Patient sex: M
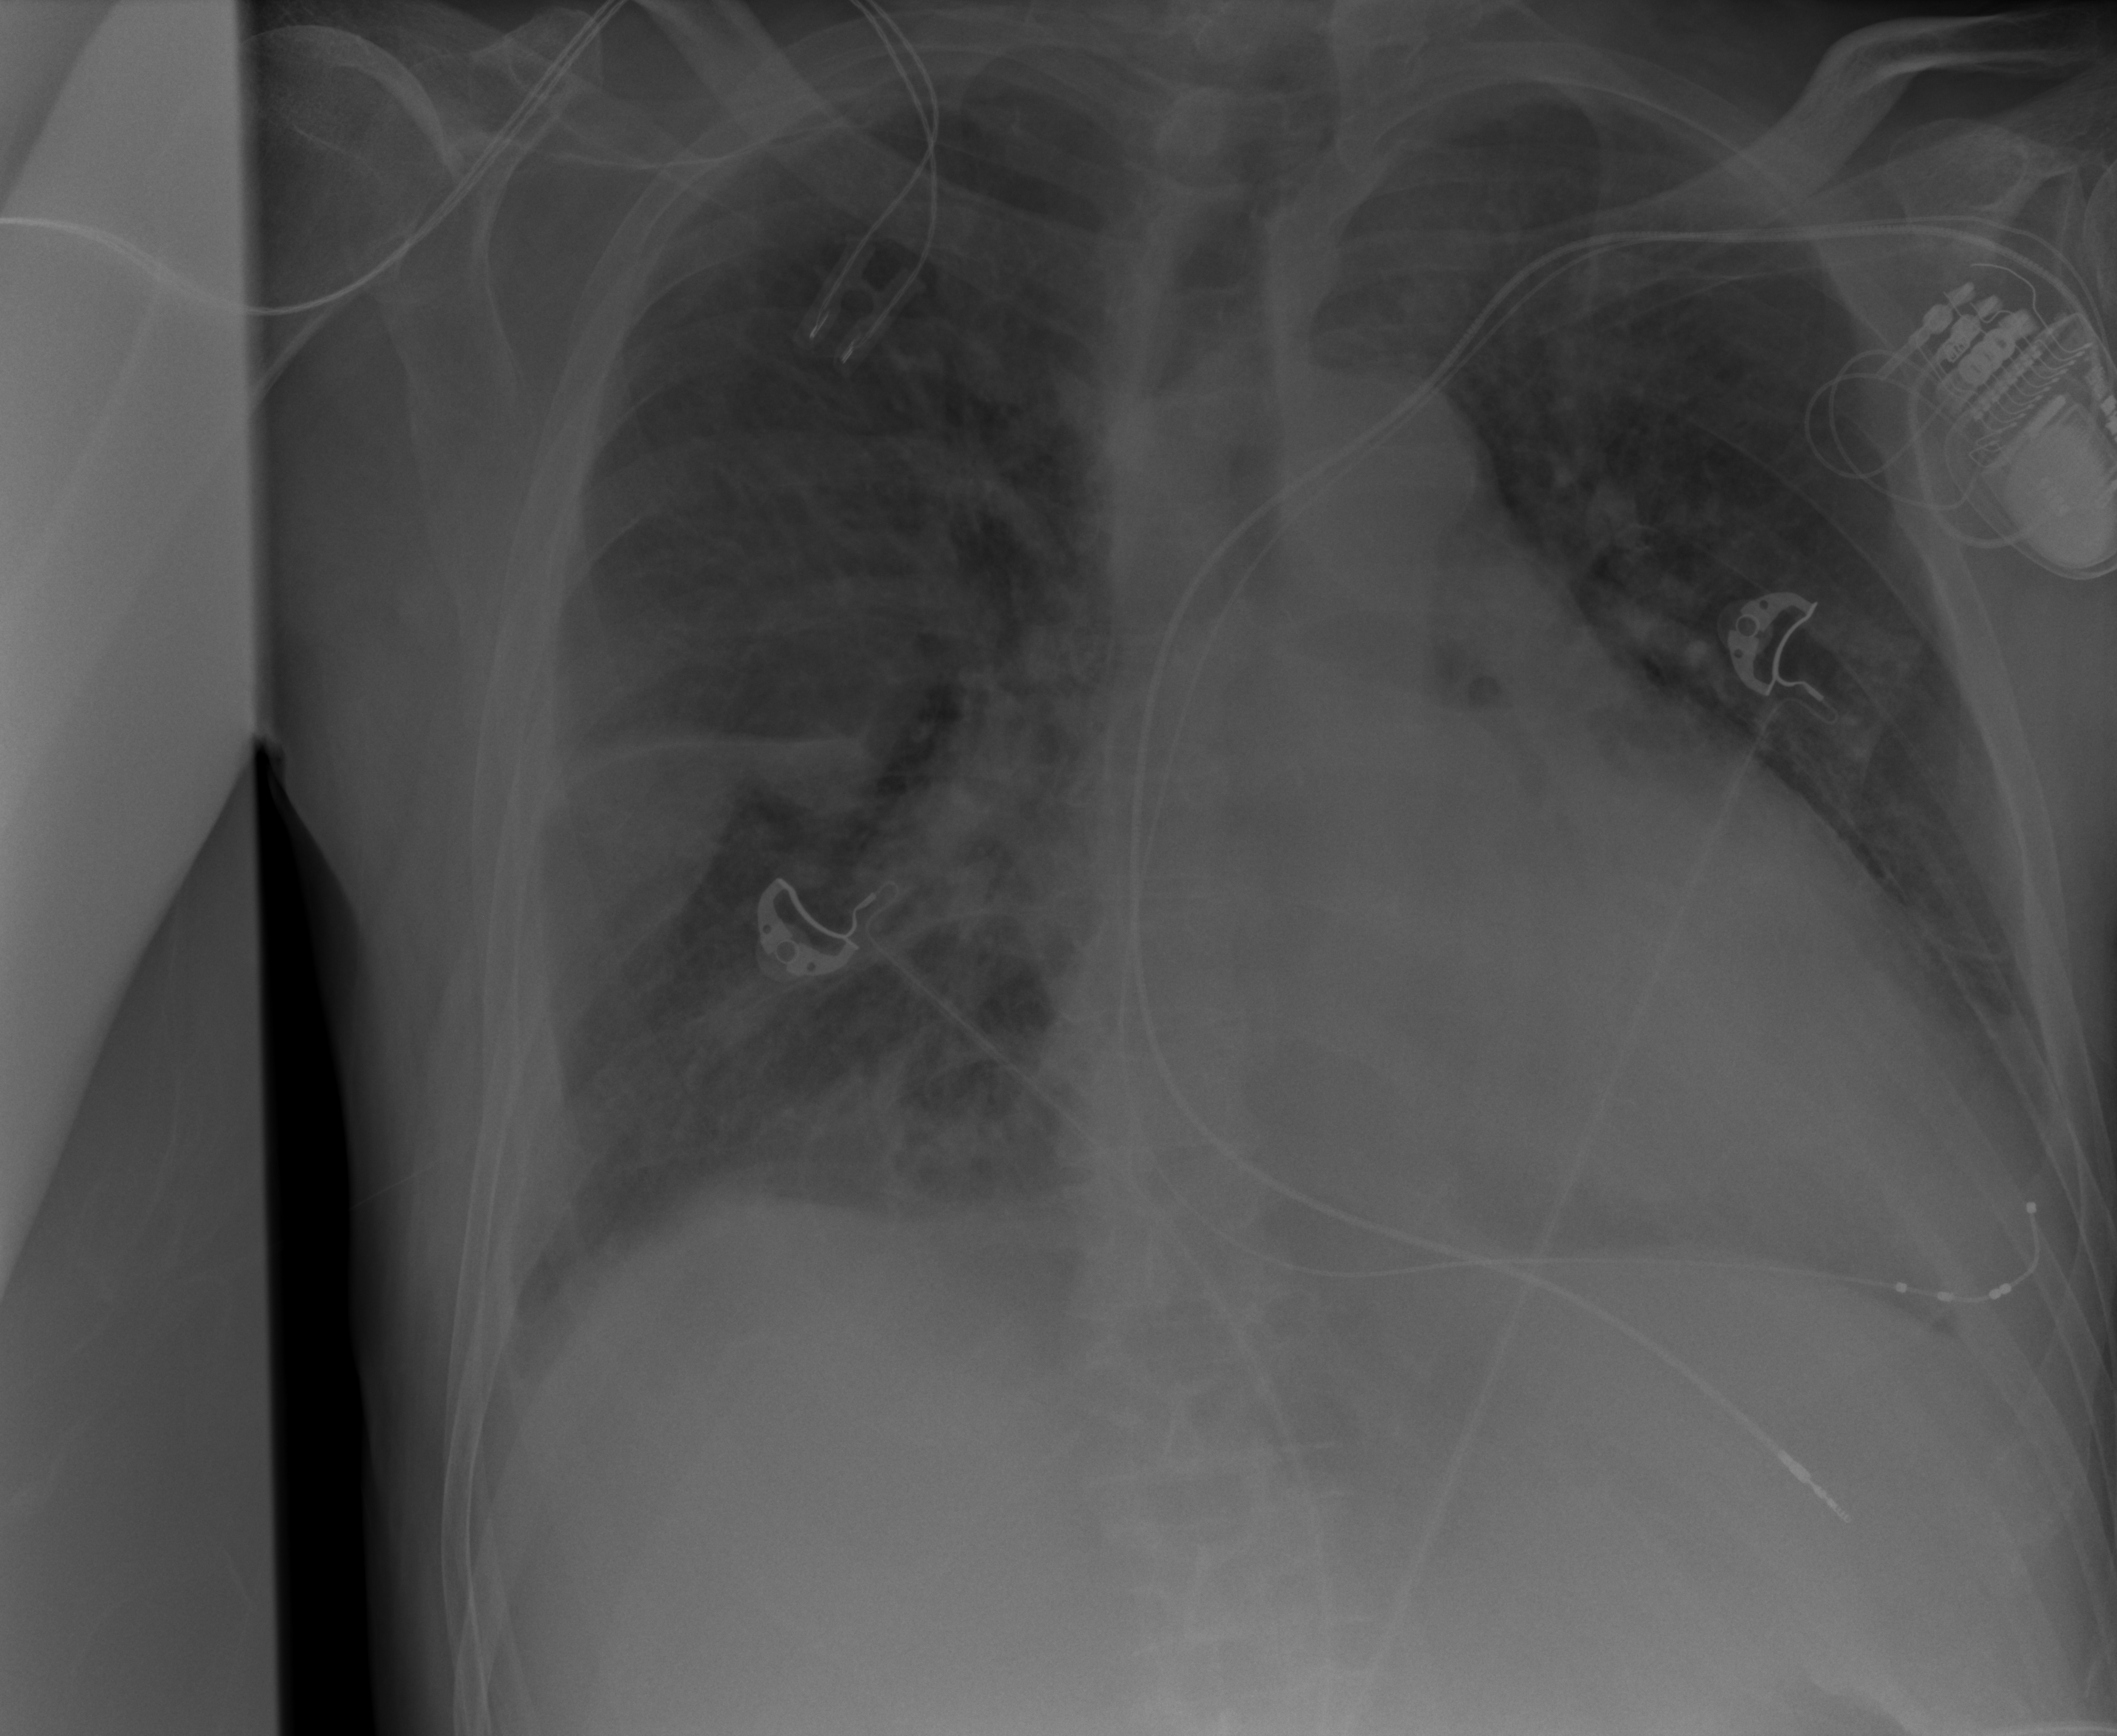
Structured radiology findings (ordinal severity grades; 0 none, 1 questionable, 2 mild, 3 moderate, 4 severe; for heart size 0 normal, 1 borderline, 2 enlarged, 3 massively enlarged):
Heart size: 3
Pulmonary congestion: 3
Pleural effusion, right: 2
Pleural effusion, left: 2
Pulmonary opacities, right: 2
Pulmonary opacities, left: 2
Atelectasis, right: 2
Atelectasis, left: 2